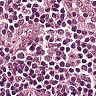
Metastatic tissue present: no